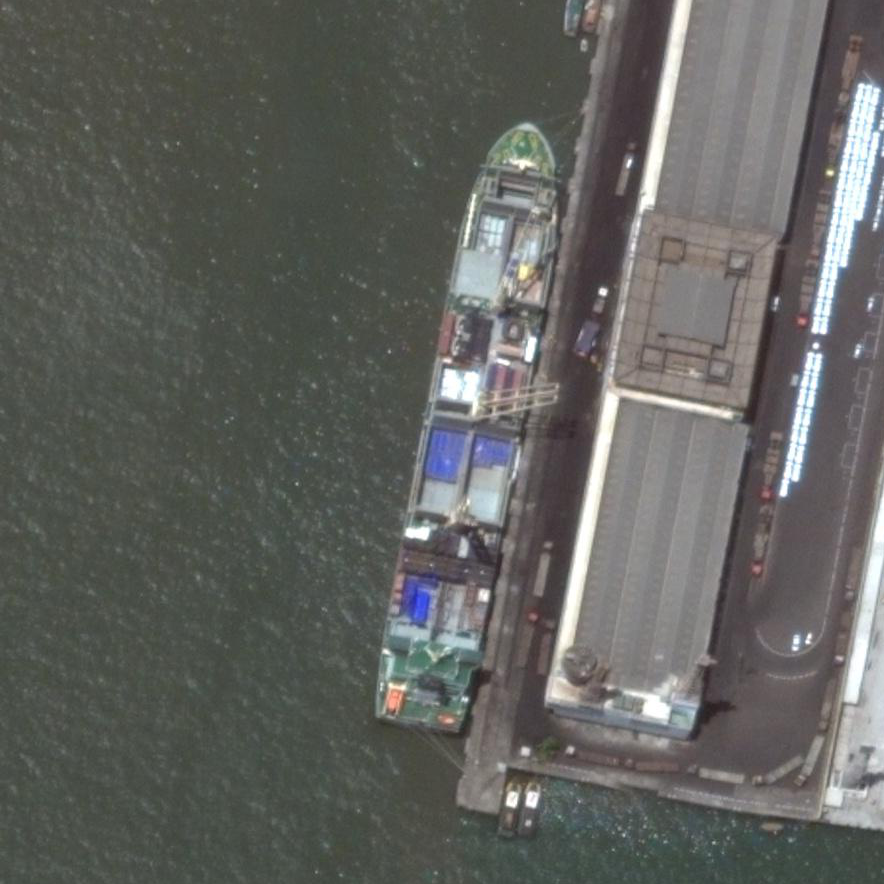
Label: civil